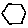
Label: hexagon